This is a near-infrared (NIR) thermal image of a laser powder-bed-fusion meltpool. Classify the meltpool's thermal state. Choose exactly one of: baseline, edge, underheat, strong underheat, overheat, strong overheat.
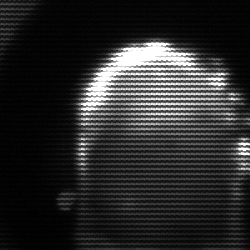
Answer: baseline